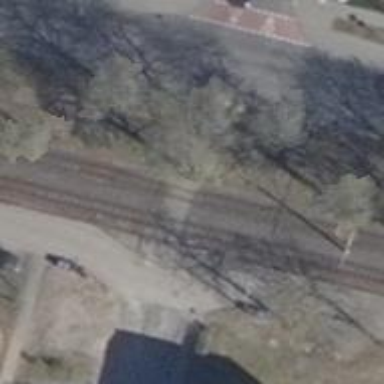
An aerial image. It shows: Railway level crossing.